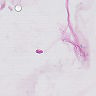
Metastatic tissue present: no